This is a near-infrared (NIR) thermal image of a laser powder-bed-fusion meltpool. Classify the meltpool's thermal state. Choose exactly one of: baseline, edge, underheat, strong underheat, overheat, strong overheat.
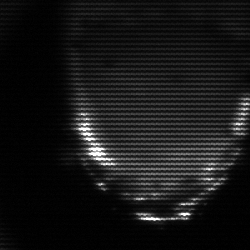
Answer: edge